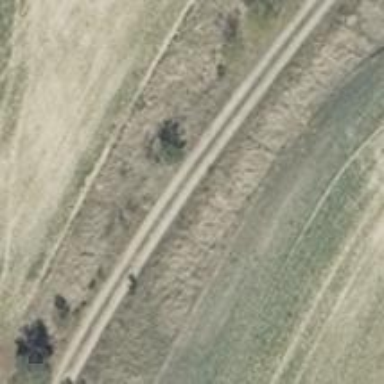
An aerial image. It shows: Abandoned railway.